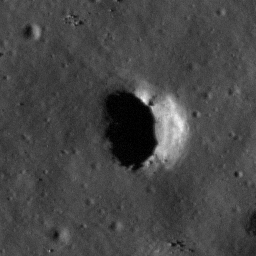
Pit: Copernicus 16
Host crater: Copernicus
Host type: impact_melt
Lunar coordinates: latitude 9.484, longitude 340.162